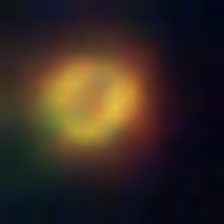
Taxon: NanoPlankton
Group: Other